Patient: sex M, age 78
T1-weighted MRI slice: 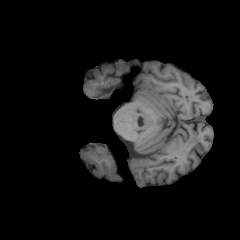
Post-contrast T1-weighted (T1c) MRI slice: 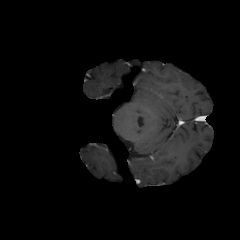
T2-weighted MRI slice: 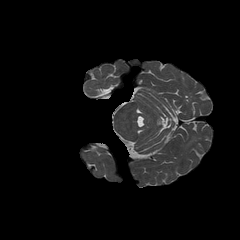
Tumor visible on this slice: no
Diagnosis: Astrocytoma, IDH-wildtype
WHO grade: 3